Question: I'm using paypal payment product. If you see the attached file i get 3 options. The first 2 work fine and are actually all i require. The last option
Credit Card (save) doesn't seem to work. Can someone explain what this option is, also how can i remove it.

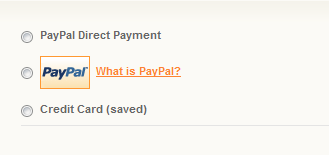
Answer: The Credit Card saved method will allow you to accept credit card information for a purchase, but Magento will make no attempt to verify its accuracy other than a simple luhn checksum. The credit card information will be stored in the database, encrypted using a call to
'''
Mage::helper('core')->encrypt($data)
'''
In a default 1.4.2 instal, you can view the payment information (including the credit card) with the following SQL query
'''
SELECT * FROM sales_flat_order_payment
'''
You can view this Payment method in
'''
System -> Config -> Payment Methods -> Saved CC
'''
You can also set it's "enabled" config value to "No", which will remove this as an option.
Fully securing credit card information is a Hard Thing™️, both from a technical and bureaucratic standpoint. Unless you and your team have the expertise to do it (which, based on your question, I'm going to assume is a no) you don't want this option turned on.